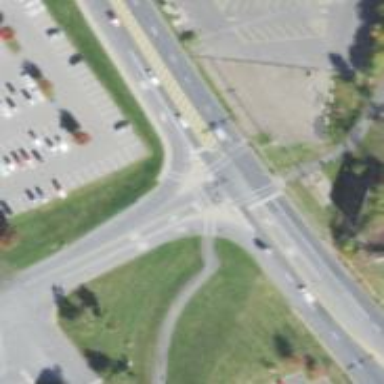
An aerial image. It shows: Crossing on asphalt cycleway.